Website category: sports
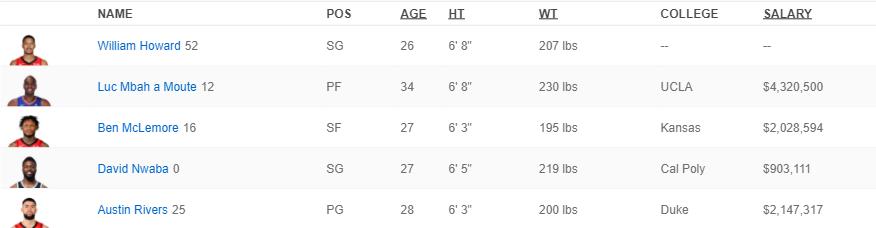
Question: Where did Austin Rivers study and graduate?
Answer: Duke

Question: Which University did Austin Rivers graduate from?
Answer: Duke

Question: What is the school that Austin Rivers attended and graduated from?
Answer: Duke

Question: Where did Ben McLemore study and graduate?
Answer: Kansas

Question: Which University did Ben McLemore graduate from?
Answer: Kansas

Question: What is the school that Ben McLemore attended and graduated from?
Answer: Kansas

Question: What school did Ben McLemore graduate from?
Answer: Kansas

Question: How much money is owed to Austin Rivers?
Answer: $2,147,317

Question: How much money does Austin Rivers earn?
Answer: $2,147,317

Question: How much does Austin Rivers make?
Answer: $2,147,317

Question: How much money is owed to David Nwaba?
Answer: $903,111

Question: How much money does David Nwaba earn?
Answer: $903,111

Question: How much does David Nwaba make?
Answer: $903,111

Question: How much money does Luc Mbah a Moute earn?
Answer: $4,320,500

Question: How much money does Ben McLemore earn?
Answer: $2,028,594

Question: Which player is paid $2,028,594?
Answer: Ben McLemore

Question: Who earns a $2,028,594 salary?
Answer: Ben McLemore

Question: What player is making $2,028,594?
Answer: Ben McLemore

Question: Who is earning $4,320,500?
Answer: Luc Mbah a Moute

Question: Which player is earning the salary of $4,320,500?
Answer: Luc Mbah a Moute

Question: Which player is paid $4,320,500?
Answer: Luc Mbah a Moute

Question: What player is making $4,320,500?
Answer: Luc Mbah a Moute

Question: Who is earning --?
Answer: William Howard

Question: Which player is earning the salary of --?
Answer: William Howard

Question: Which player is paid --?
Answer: William Howard

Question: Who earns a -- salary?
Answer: William Howard

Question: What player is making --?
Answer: William Howard

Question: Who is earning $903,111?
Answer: David Nwaba

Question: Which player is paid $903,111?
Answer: David Nwaba

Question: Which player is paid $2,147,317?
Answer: Austin Rivers

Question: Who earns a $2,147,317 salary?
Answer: Austin Rivers

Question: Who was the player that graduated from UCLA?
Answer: Luc Mbah a Moute

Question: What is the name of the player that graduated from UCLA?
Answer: Luc Mbah a Moute

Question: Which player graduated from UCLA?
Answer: Luc Mbah a Moute

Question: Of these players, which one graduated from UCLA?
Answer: Luc Mbah a Moute

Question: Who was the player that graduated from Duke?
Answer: Austin Rivers

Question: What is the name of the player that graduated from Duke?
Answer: Austin Rivers

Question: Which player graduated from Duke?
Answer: Austin Rivers

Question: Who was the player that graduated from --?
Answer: William Howard

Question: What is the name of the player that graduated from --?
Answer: William Howard

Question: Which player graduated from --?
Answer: William Howard

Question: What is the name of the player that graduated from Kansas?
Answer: Ben McLemore